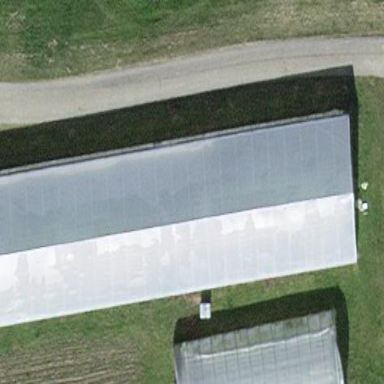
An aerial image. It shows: Greenhouse.